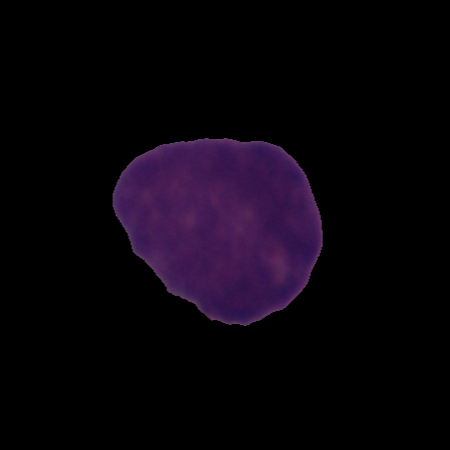
Label: cancer